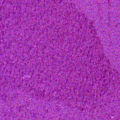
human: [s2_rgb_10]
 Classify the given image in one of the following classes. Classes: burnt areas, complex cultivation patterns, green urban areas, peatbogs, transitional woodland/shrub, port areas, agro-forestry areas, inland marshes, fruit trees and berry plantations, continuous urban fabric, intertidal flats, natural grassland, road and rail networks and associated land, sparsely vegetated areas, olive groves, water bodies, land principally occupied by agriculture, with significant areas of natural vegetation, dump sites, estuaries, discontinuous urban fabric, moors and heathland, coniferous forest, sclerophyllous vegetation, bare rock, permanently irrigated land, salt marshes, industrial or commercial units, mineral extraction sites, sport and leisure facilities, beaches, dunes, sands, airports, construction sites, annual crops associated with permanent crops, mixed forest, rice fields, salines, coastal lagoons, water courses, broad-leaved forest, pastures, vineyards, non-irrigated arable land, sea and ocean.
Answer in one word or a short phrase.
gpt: sea and ocean